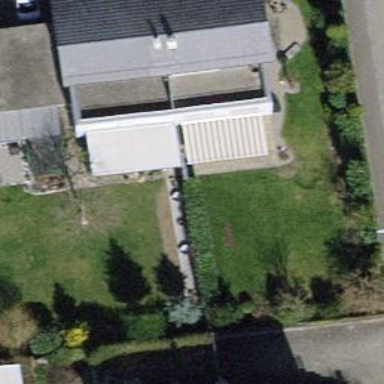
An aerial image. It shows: Building with tile roof.